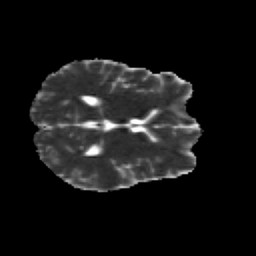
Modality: MD
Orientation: axial
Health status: healthy
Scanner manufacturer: siemens
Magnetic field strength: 3 T
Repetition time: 12 s
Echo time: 0.092 s